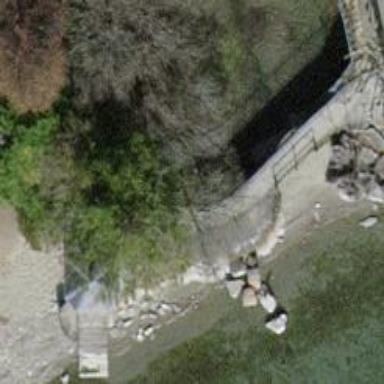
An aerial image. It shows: Fence.